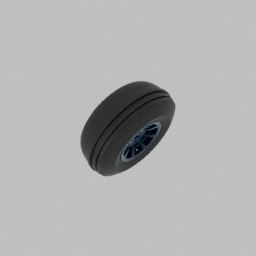
Label: mechanical